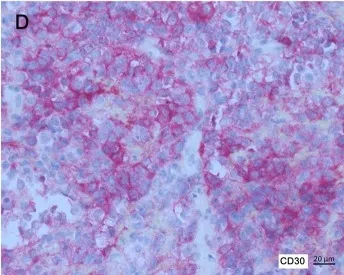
Histopathology and immunohistochemistry of pulmonary tumor biopsies. AlphaCD30.
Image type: pathology (immunostaining)